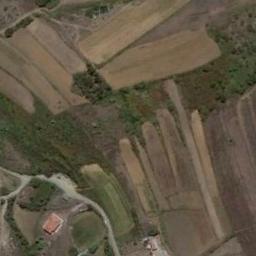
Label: terrace